Chest X-ray:
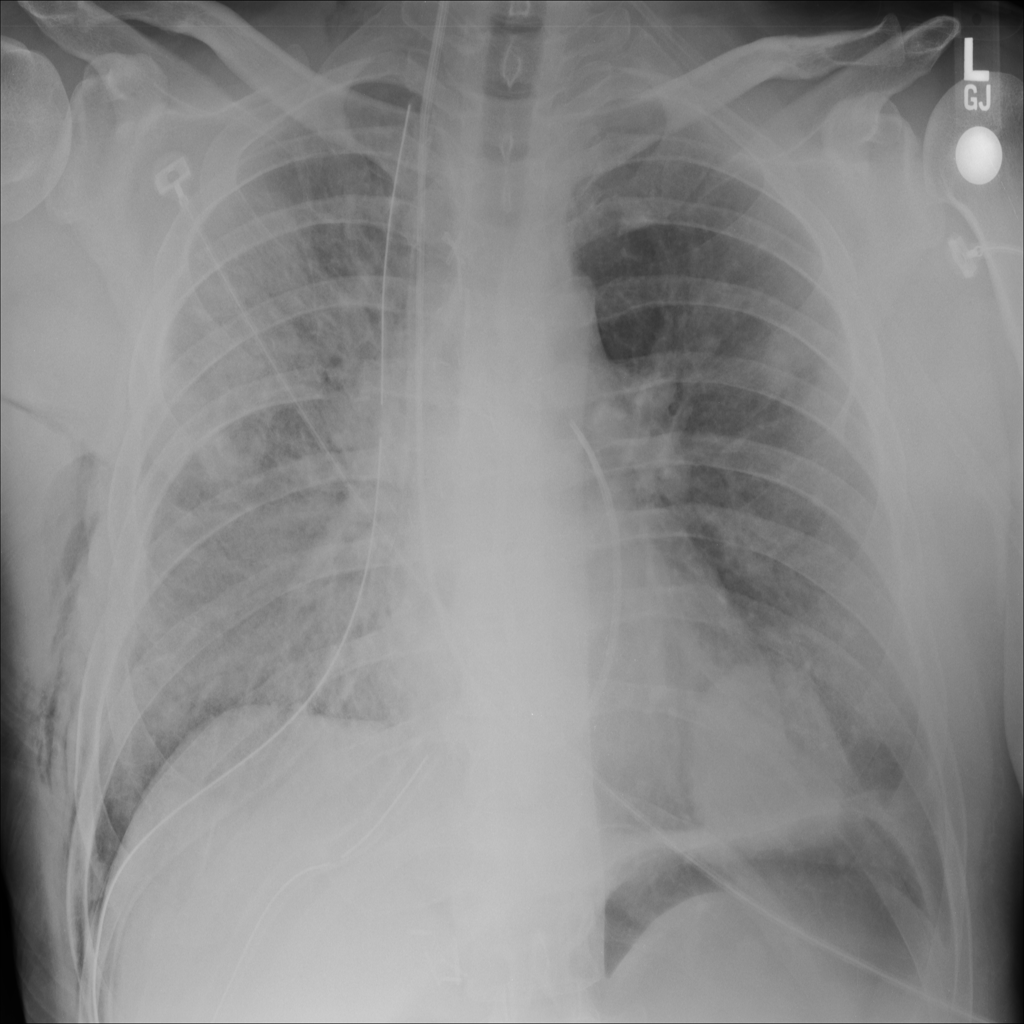
Findings: Mass, Consolidation, Fracture, Effusion
No abnormal finding: no